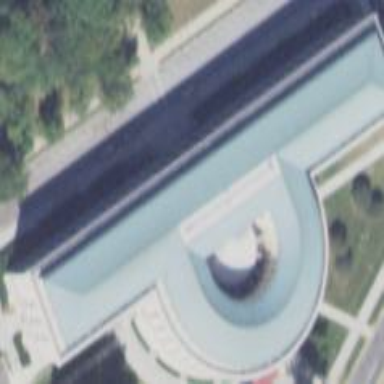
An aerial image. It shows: Government office building.